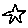
Label: star